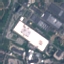
Land use / land cover: Industrial